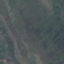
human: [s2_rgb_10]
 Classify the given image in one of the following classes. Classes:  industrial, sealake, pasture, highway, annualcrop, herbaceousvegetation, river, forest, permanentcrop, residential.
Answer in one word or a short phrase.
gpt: HerbaceousVegetation